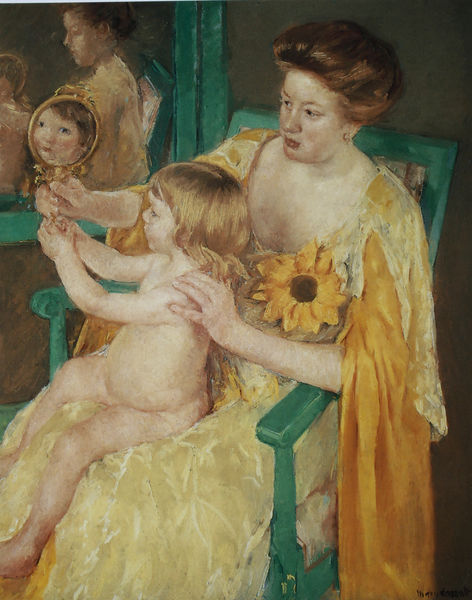
Titel: Mother and Child
Künstler: Mary Cassatt
Standort: Washington, D.C.
Institution: The National Gallery of Art
Schlagwörter: gemälde, haut, kopf, nackt, umhang, gelb, grün, mädchen, sitzen, ausschnitt, blume, braun, brust, fenster, frankreich, frau, haar, kleid, ohrring, orange, schmuck, stuhl, türkis, blüte, rot, tuch, malerei, blond, wand, augen, falten, gesicht, rahmen, spitze, bildnis, portrait, rückenlehne, spiegel, öl, spiegelung, gold, haare, sessel, sitzend, familie, kind, mutter, tochter, dekolletee, schulter, beine, armlehne, spiegelbild, chair, women, dress, face, green, hair, painting, seated, woman, yellow, ernst, looking, mirror, mirrors, reflection, bauch, hochsteckfrisur, junge, schoß, decolleté, knabe, jugend, schönheit, allegorie, toilette, hand, flower, eitelkeit, handspiegel, naked, nude, girl, child, golden, madonna, oma, mother, narzissmus, love, sonnenblume, family, siten, selbst, sunflower, baby, mit, portäit, daughter, mutterglück, narzismus, selbsterkenntnis, wandspiegel, seeing, gelbes kleid, grüner stuhl, zwei spiegel, grüner spiegelrahmen, großer ausschnitt, cloths, mom, selbs, stigl, wow